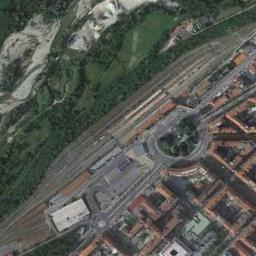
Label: railway_station